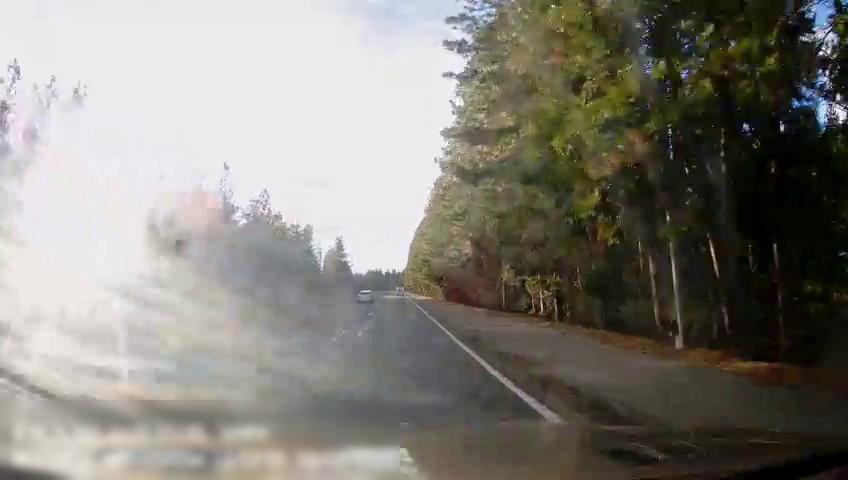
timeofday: Day
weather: Sunny
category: Drivable Space
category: Vehicles | Car
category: Lanes | Alternate Lane
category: Lanes | Current Lane
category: Lanes | Alternate Lane